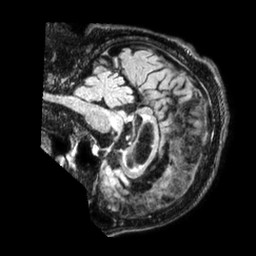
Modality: FLAIR
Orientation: sagittal
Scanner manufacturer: philips
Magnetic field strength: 1.5 T
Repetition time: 4.8 s
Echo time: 0.3363 s